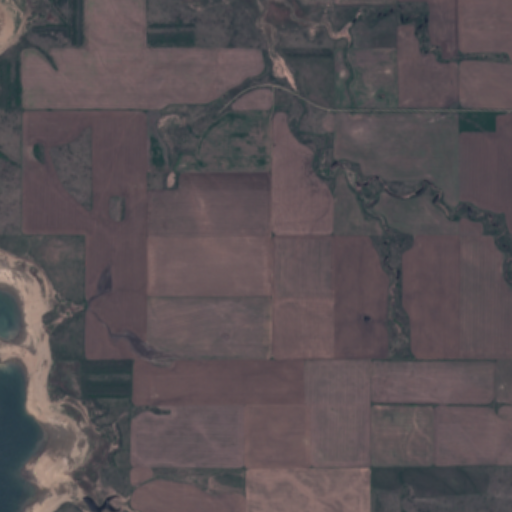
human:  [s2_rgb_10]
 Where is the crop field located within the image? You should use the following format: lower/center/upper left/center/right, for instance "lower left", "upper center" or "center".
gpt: The crop field is located in the lower of the image.
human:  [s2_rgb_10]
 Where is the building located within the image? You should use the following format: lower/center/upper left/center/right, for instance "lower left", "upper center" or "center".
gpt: The building is located in the upper center of the image.
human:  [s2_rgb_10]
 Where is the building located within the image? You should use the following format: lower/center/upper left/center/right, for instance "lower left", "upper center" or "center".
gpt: The building is located in the upper center of the image.
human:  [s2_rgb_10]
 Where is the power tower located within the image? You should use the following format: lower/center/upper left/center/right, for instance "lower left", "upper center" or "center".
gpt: There is no power tower in the image.